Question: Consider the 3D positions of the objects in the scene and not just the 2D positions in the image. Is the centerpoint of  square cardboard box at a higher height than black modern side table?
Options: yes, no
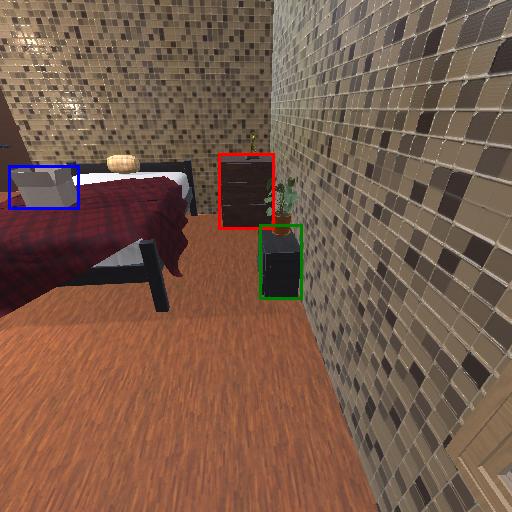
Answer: yes